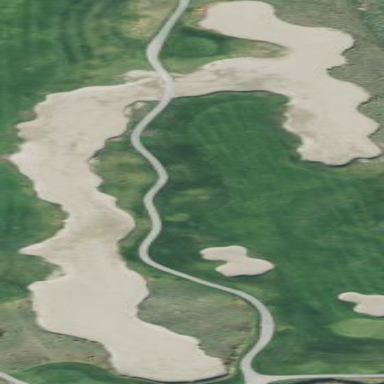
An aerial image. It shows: Golf bunker filled with sandy terrain.